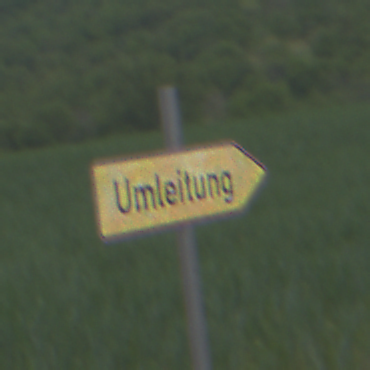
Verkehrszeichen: UmleitungswegweiserRechtsweisend
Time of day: Midday
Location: Outdoor (RoadRail)
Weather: PartlyCloudy
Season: NotSpecified
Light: Natural